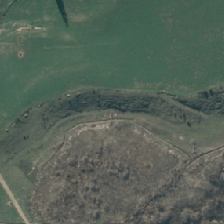
Land cover: deciduous_hardwood